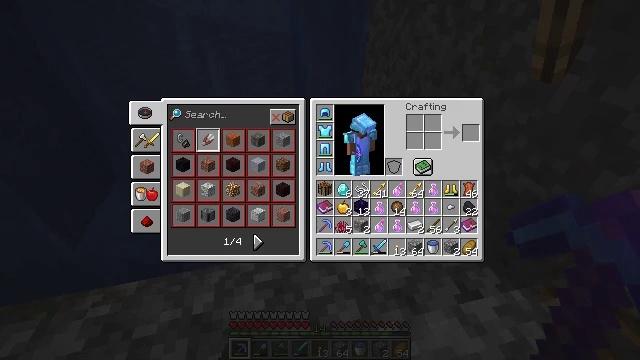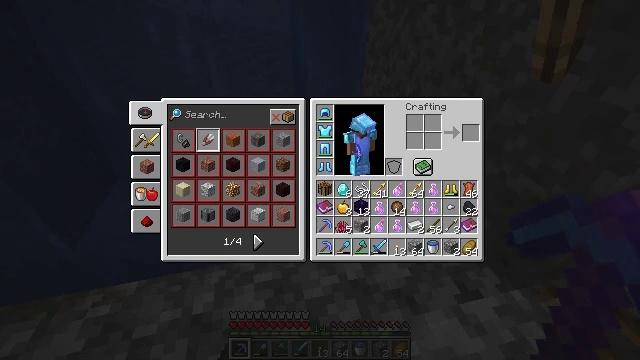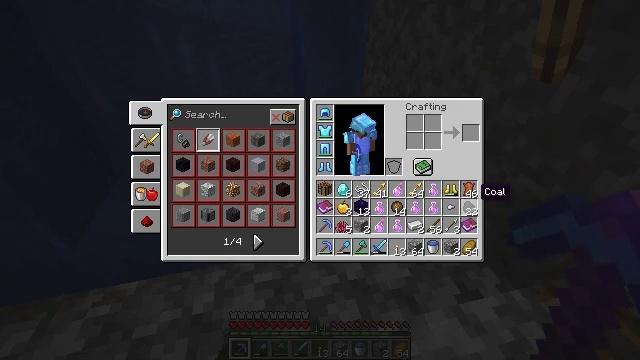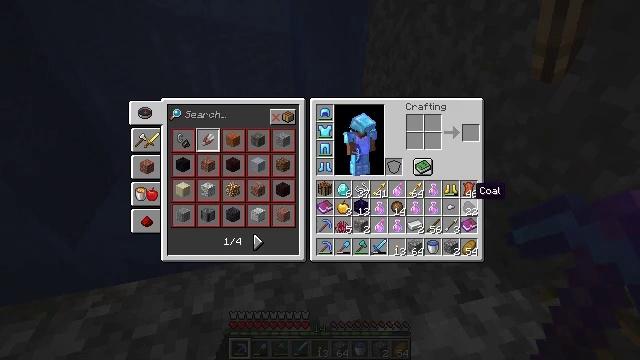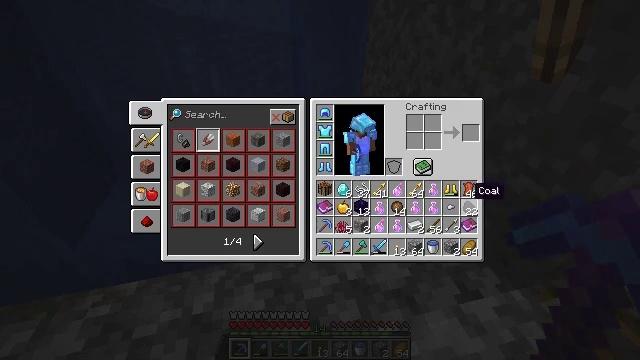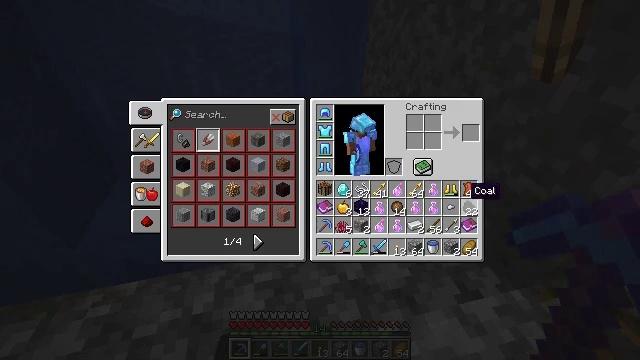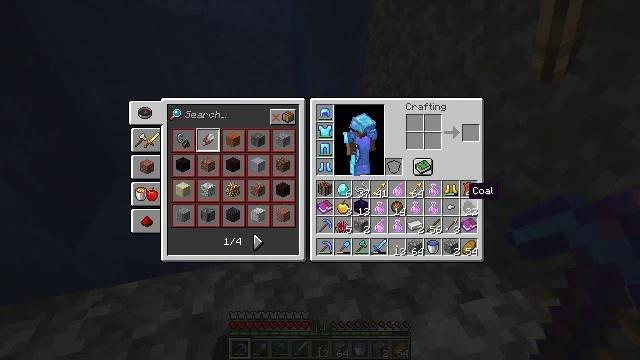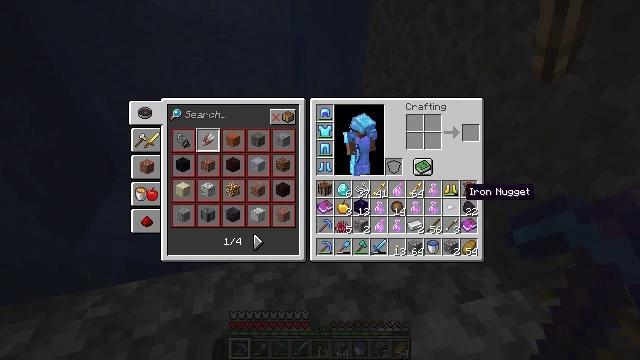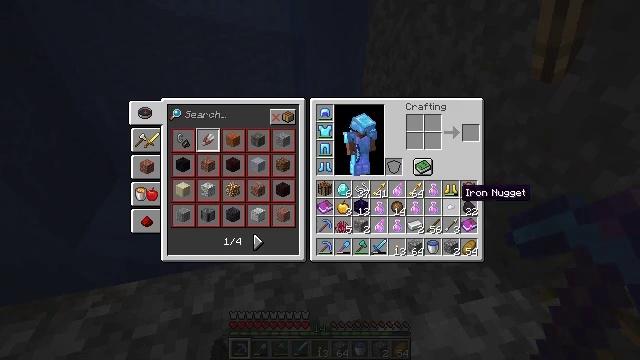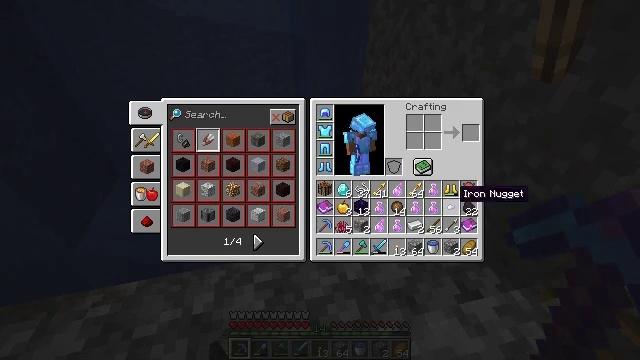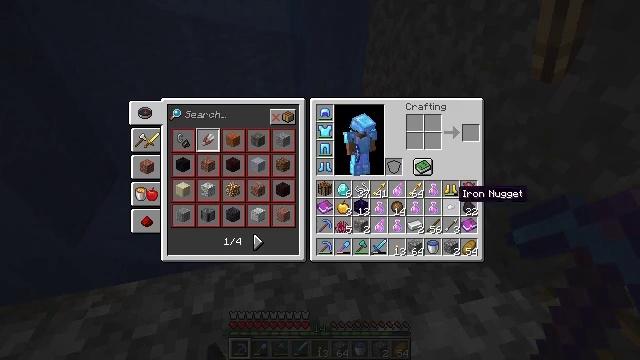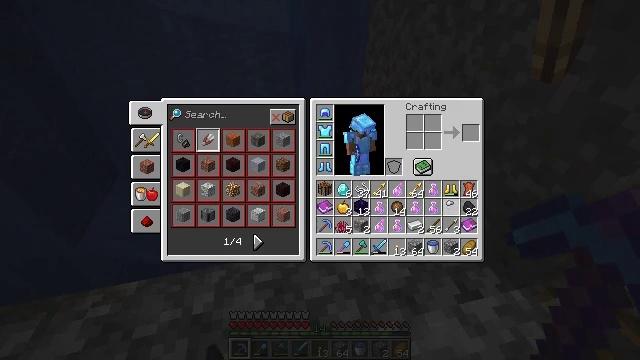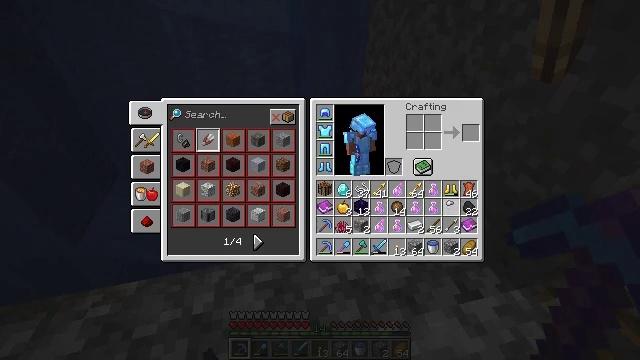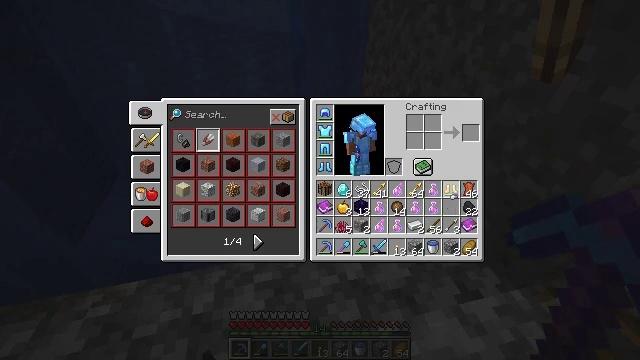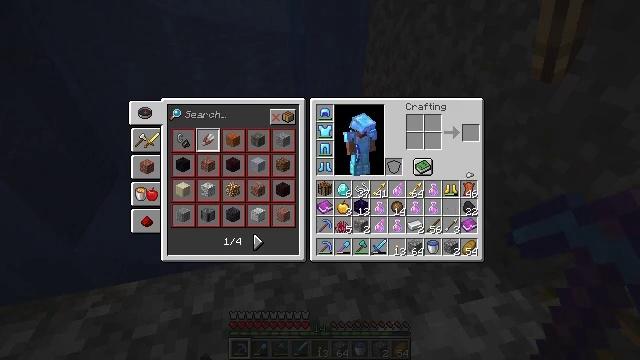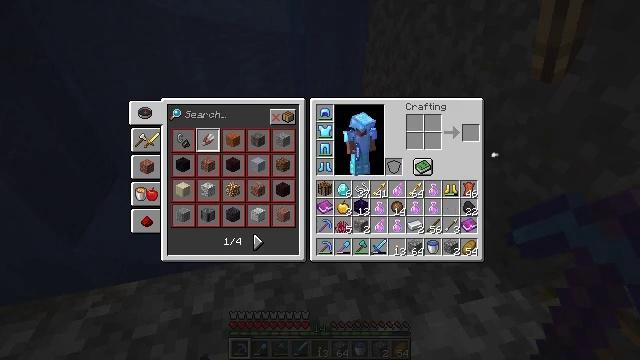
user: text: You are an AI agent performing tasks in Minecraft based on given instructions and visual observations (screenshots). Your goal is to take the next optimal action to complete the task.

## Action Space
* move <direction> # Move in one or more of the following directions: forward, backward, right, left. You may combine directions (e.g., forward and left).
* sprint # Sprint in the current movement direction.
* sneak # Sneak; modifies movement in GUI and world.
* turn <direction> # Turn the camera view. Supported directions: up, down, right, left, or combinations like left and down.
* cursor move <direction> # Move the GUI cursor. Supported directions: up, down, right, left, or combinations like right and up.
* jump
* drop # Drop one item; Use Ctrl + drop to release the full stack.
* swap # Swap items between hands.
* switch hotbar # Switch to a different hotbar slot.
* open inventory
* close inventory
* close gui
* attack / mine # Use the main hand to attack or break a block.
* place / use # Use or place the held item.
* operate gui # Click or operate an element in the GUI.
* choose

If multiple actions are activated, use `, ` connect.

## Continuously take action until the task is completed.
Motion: motion action
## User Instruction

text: Remove an iron nugget from the inventory.
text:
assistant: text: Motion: cursor move left
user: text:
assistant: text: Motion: cursor move left
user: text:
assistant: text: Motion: no_op
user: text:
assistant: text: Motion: no_op
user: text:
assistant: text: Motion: no_op
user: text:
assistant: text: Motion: no_op
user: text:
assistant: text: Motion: no_op
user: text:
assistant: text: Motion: no_op
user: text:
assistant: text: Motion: no_op
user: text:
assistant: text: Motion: no_op
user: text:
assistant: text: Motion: operate gui
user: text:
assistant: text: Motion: operate gui
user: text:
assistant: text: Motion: operate gui
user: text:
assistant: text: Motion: cursor move right and up
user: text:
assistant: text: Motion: cursor move right and up
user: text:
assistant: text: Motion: operate gui
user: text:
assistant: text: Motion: operate gui
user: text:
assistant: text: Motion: operate gui
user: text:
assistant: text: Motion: no_op
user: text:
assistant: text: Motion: no_op
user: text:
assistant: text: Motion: no_op
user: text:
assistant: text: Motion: no_op
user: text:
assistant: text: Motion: no_op
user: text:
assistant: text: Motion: no_op